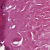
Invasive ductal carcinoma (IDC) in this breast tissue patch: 0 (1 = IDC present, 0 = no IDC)